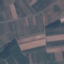
Land use / land cover: PermanentCrop